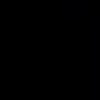
Label: space